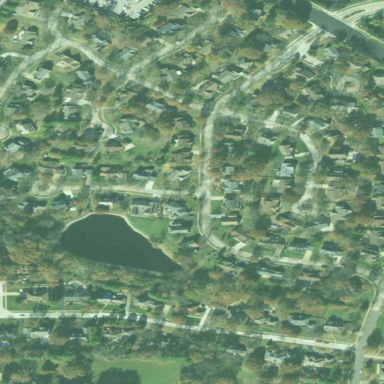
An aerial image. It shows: This residential area consists of single-family homes.